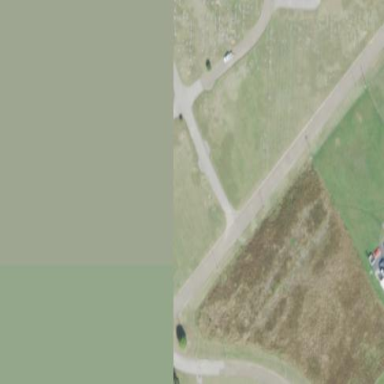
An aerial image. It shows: Cemetery.